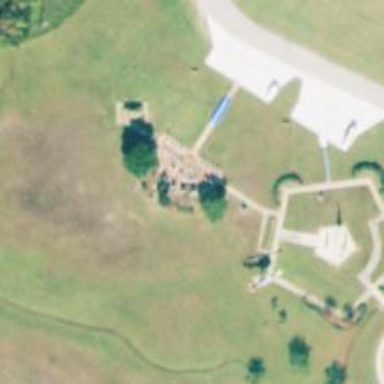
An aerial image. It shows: Memorial site with historic significance.